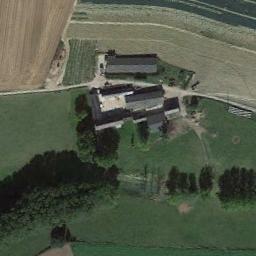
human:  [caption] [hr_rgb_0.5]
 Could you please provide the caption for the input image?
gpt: In sparse residential areas there are several houses of different sizes and many green trees surrounded by grass .

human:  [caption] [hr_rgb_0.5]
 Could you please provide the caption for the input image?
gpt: There are several houses among the lush woods .

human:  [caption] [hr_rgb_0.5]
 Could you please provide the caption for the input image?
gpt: There are several buildings of different shapes and sizes in the sparse residential .

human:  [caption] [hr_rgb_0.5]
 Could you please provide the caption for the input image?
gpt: The sparse residential is on the grass next to some trees and bare land .

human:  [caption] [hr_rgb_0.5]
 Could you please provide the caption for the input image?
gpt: A sparse residential area with several black buildings and green trees .